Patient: sex M, age 36
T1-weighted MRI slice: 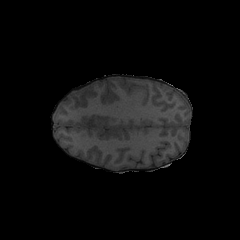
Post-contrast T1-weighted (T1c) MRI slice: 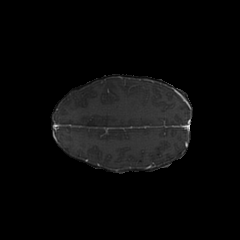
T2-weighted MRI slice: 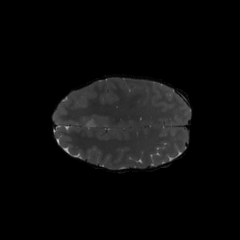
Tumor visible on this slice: yes
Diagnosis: Glioblastoma, IDH-wildtype
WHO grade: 4